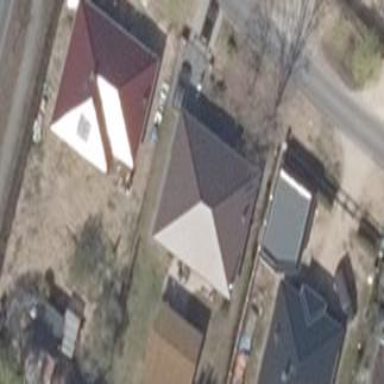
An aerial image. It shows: Simple house.